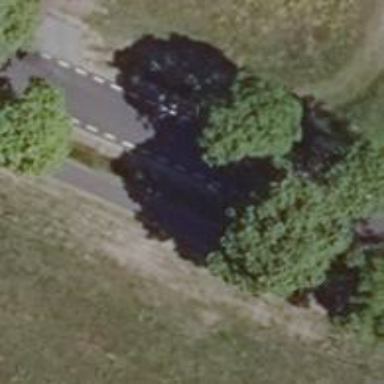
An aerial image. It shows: Row of broadleaved trees.